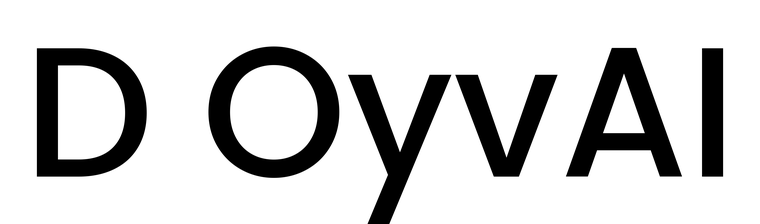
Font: Poppins-Medium